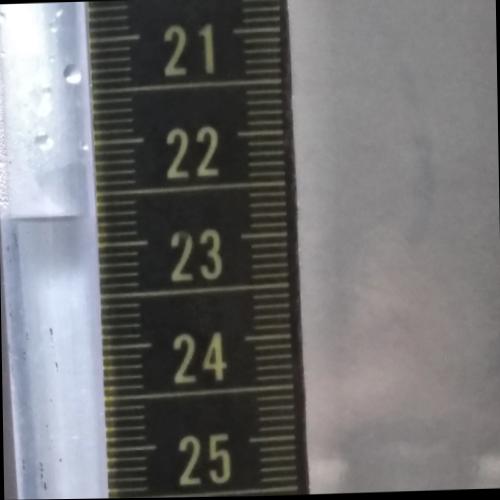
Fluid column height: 22.7 cm